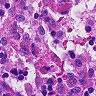
Metastatic tissue present: no